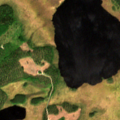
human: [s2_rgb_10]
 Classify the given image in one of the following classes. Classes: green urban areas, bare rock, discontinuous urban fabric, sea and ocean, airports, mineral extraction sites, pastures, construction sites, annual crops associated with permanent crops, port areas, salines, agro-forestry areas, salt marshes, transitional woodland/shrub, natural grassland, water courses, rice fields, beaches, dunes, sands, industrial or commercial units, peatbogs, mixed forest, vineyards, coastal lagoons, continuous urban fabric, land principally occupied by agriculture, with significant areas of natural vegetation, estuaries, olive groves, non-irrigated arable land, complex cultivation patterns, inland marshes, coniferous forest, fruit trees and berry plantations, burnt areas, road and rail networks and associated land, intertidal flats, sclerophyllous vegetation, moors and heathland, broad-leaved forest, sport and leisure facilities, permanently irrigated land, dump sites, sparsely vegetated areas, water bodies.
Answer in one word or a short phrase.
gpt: coniferous forest, mixed forest, peatbogs, water bodies